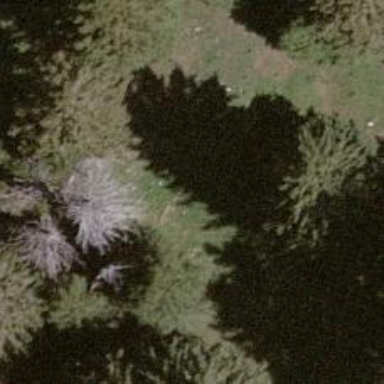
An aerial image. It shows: Single tag "natural: tree."